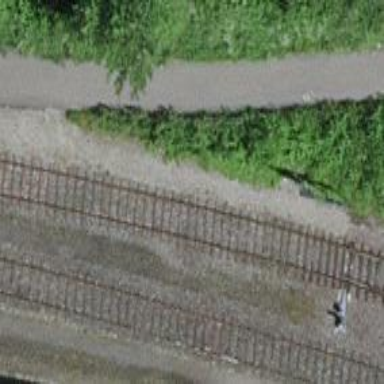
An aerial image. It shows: Railway switch.